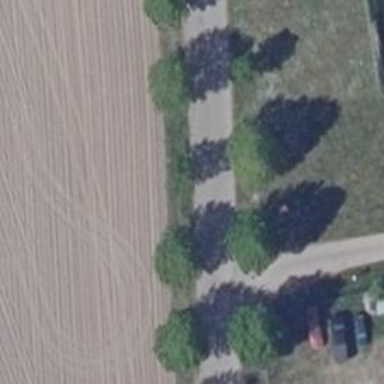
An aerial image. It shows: Avenue lined with broadleaved deciduous trees.